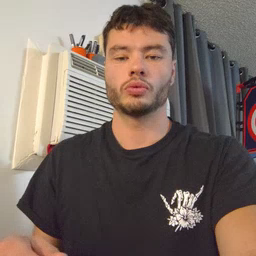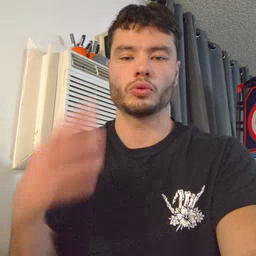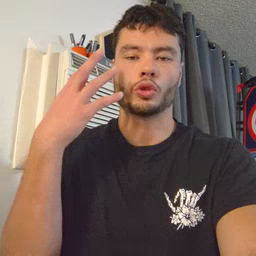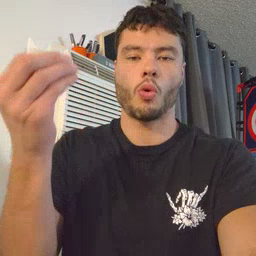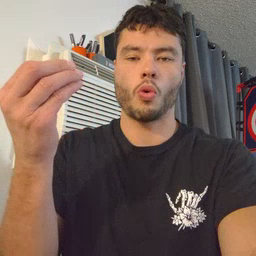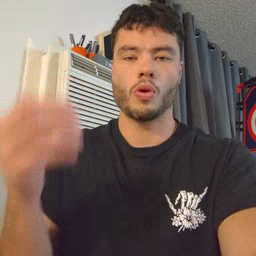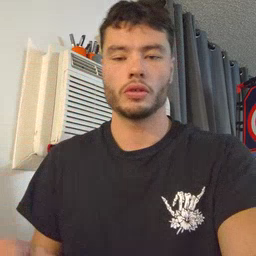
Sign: go